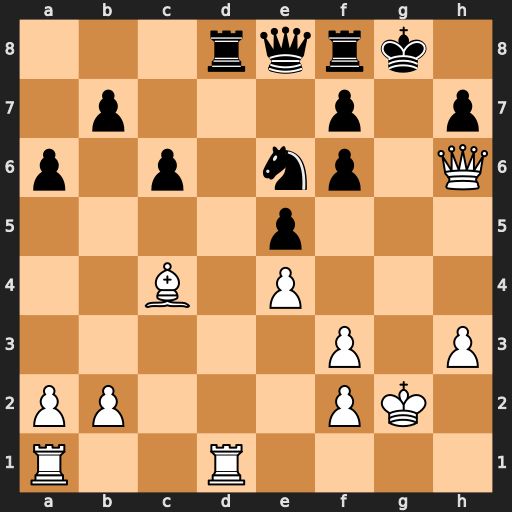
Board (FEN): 3rqrk1/1p3p1p/p1p1np1Q/4p3/2B1P3/5P1P/PP3PK1/R2R4
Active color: w
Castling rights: -
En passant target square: -
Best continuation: Qxf6 Rxd1 Rxd1